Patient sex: M
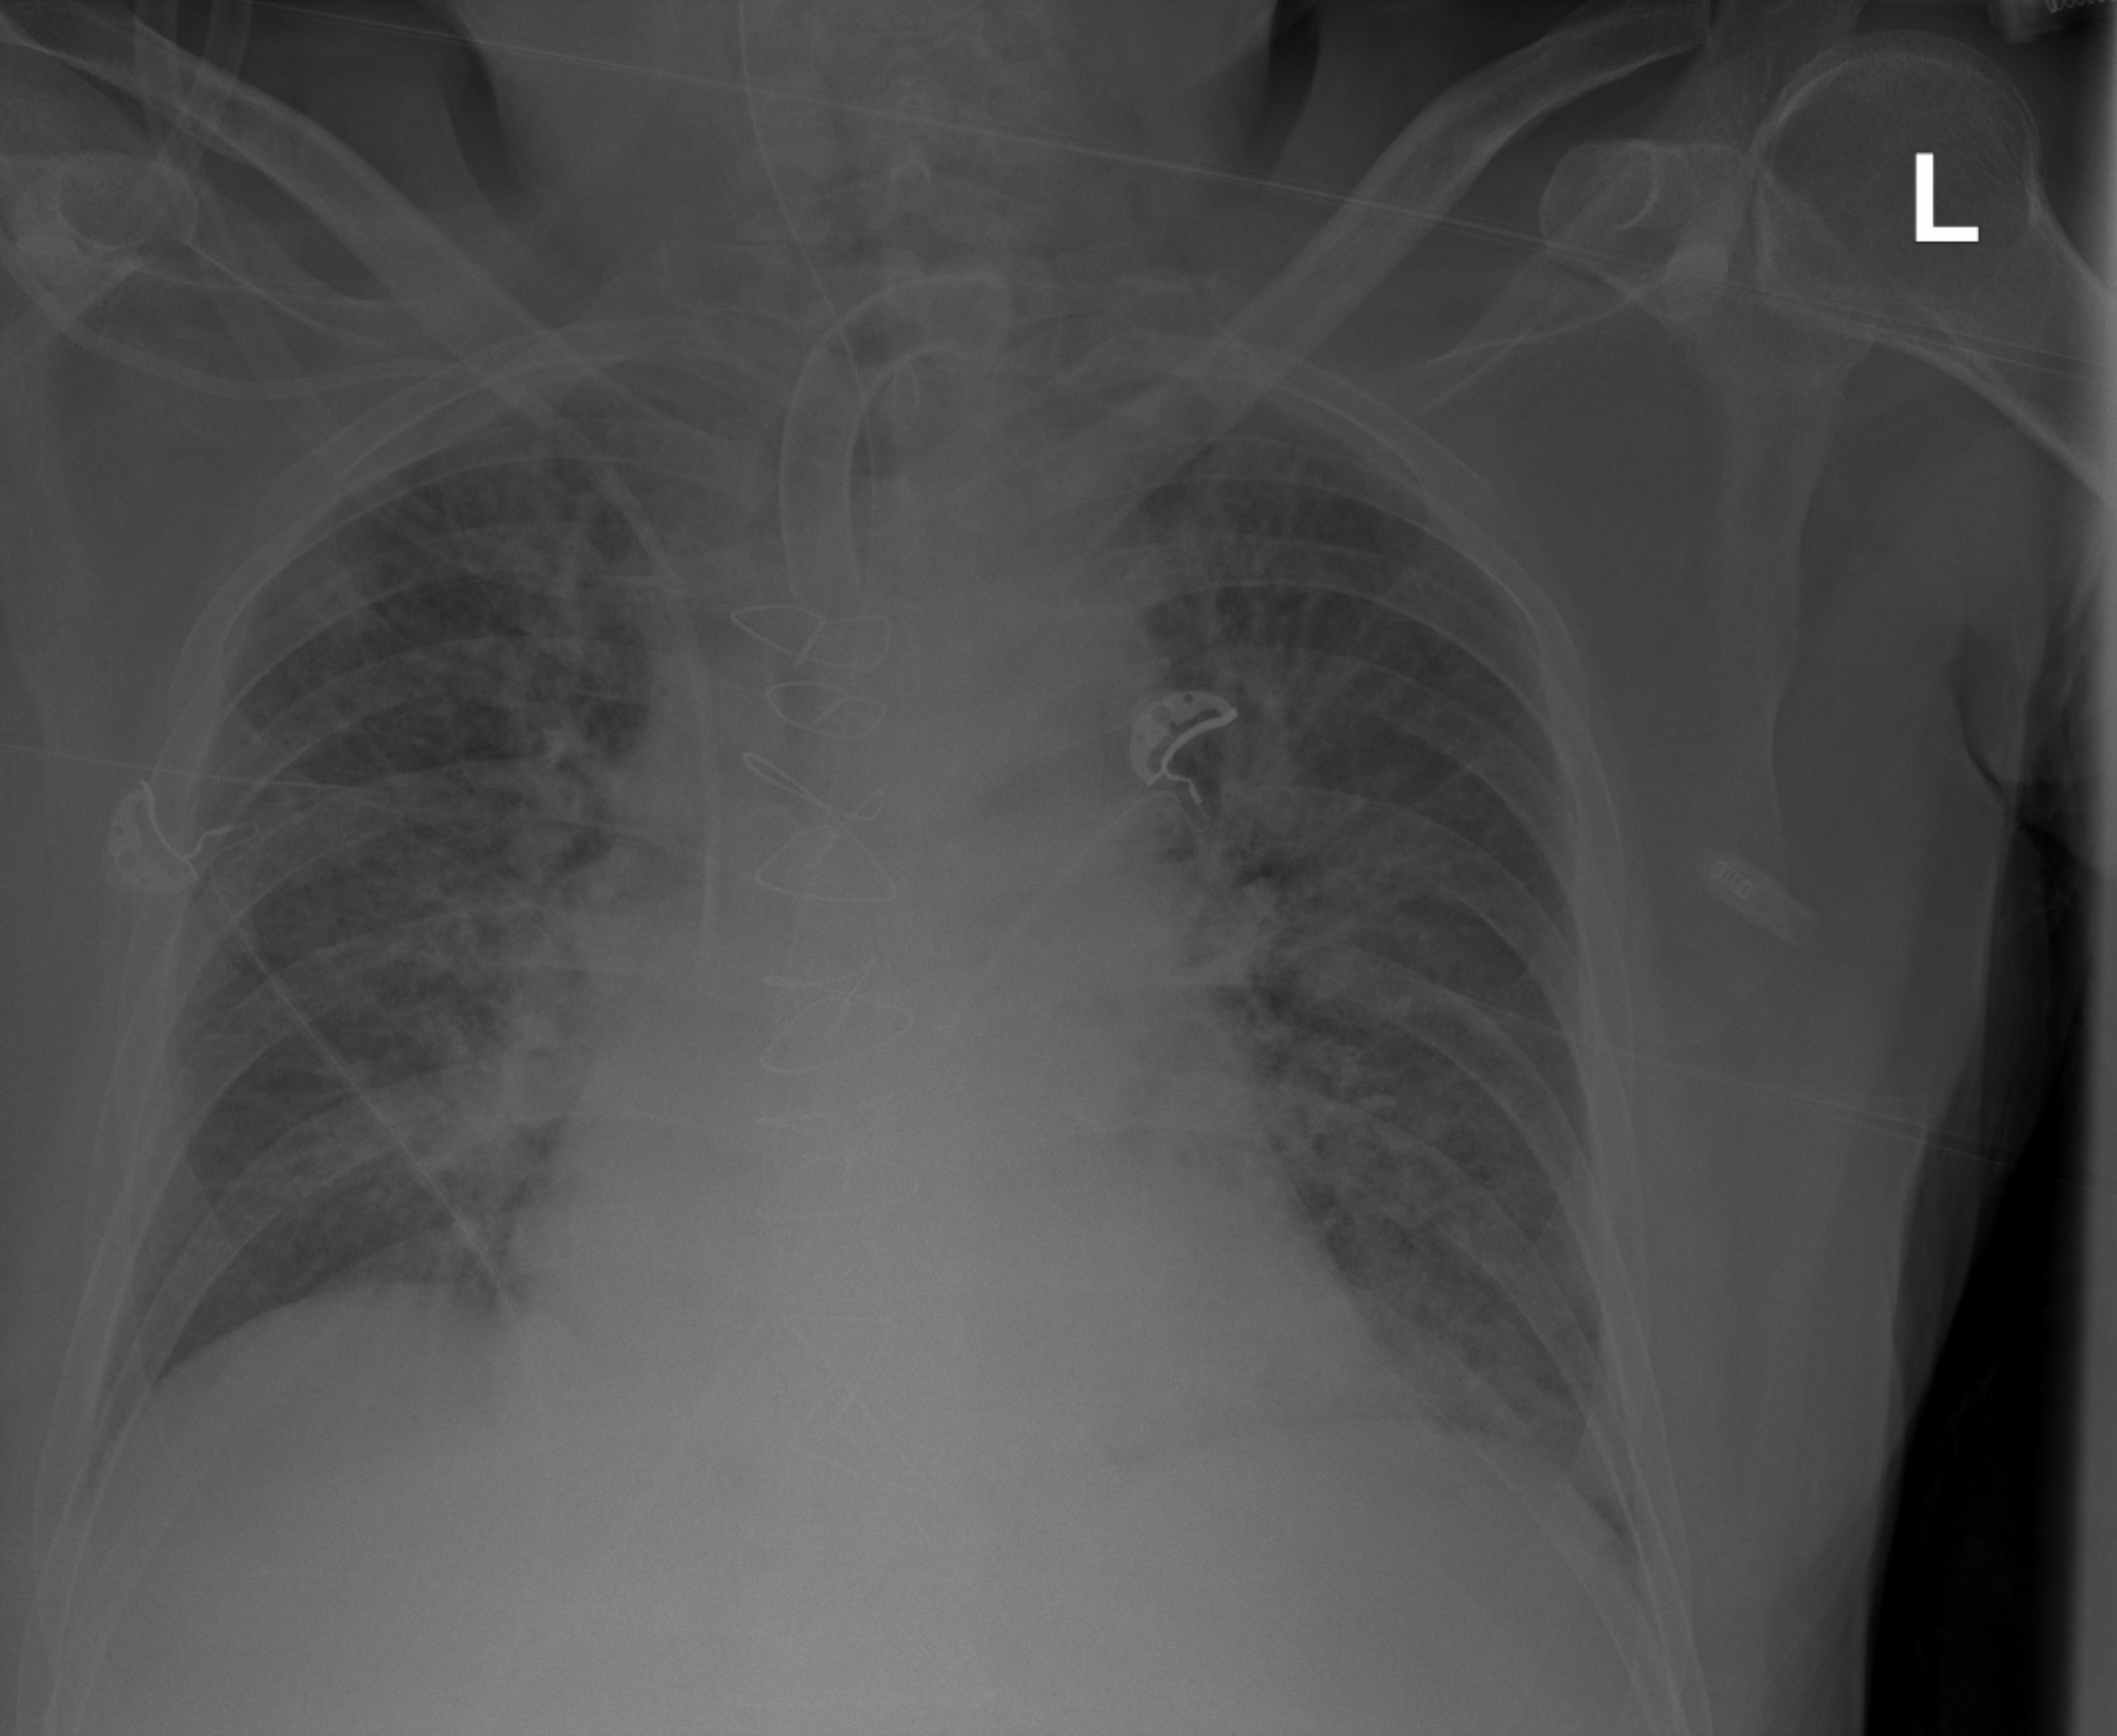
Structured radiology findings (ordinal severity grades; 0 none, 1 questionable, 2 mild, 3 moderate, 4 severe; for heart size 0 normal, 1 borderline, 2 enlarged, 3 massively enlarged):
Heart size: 2
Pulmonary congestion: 2
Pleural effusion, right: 0
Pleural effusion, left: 1
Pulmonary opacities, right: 2
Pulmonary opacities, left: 2
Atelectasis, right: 2
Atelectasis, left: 2